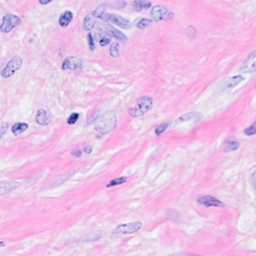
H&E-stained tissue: Breast